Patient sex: F
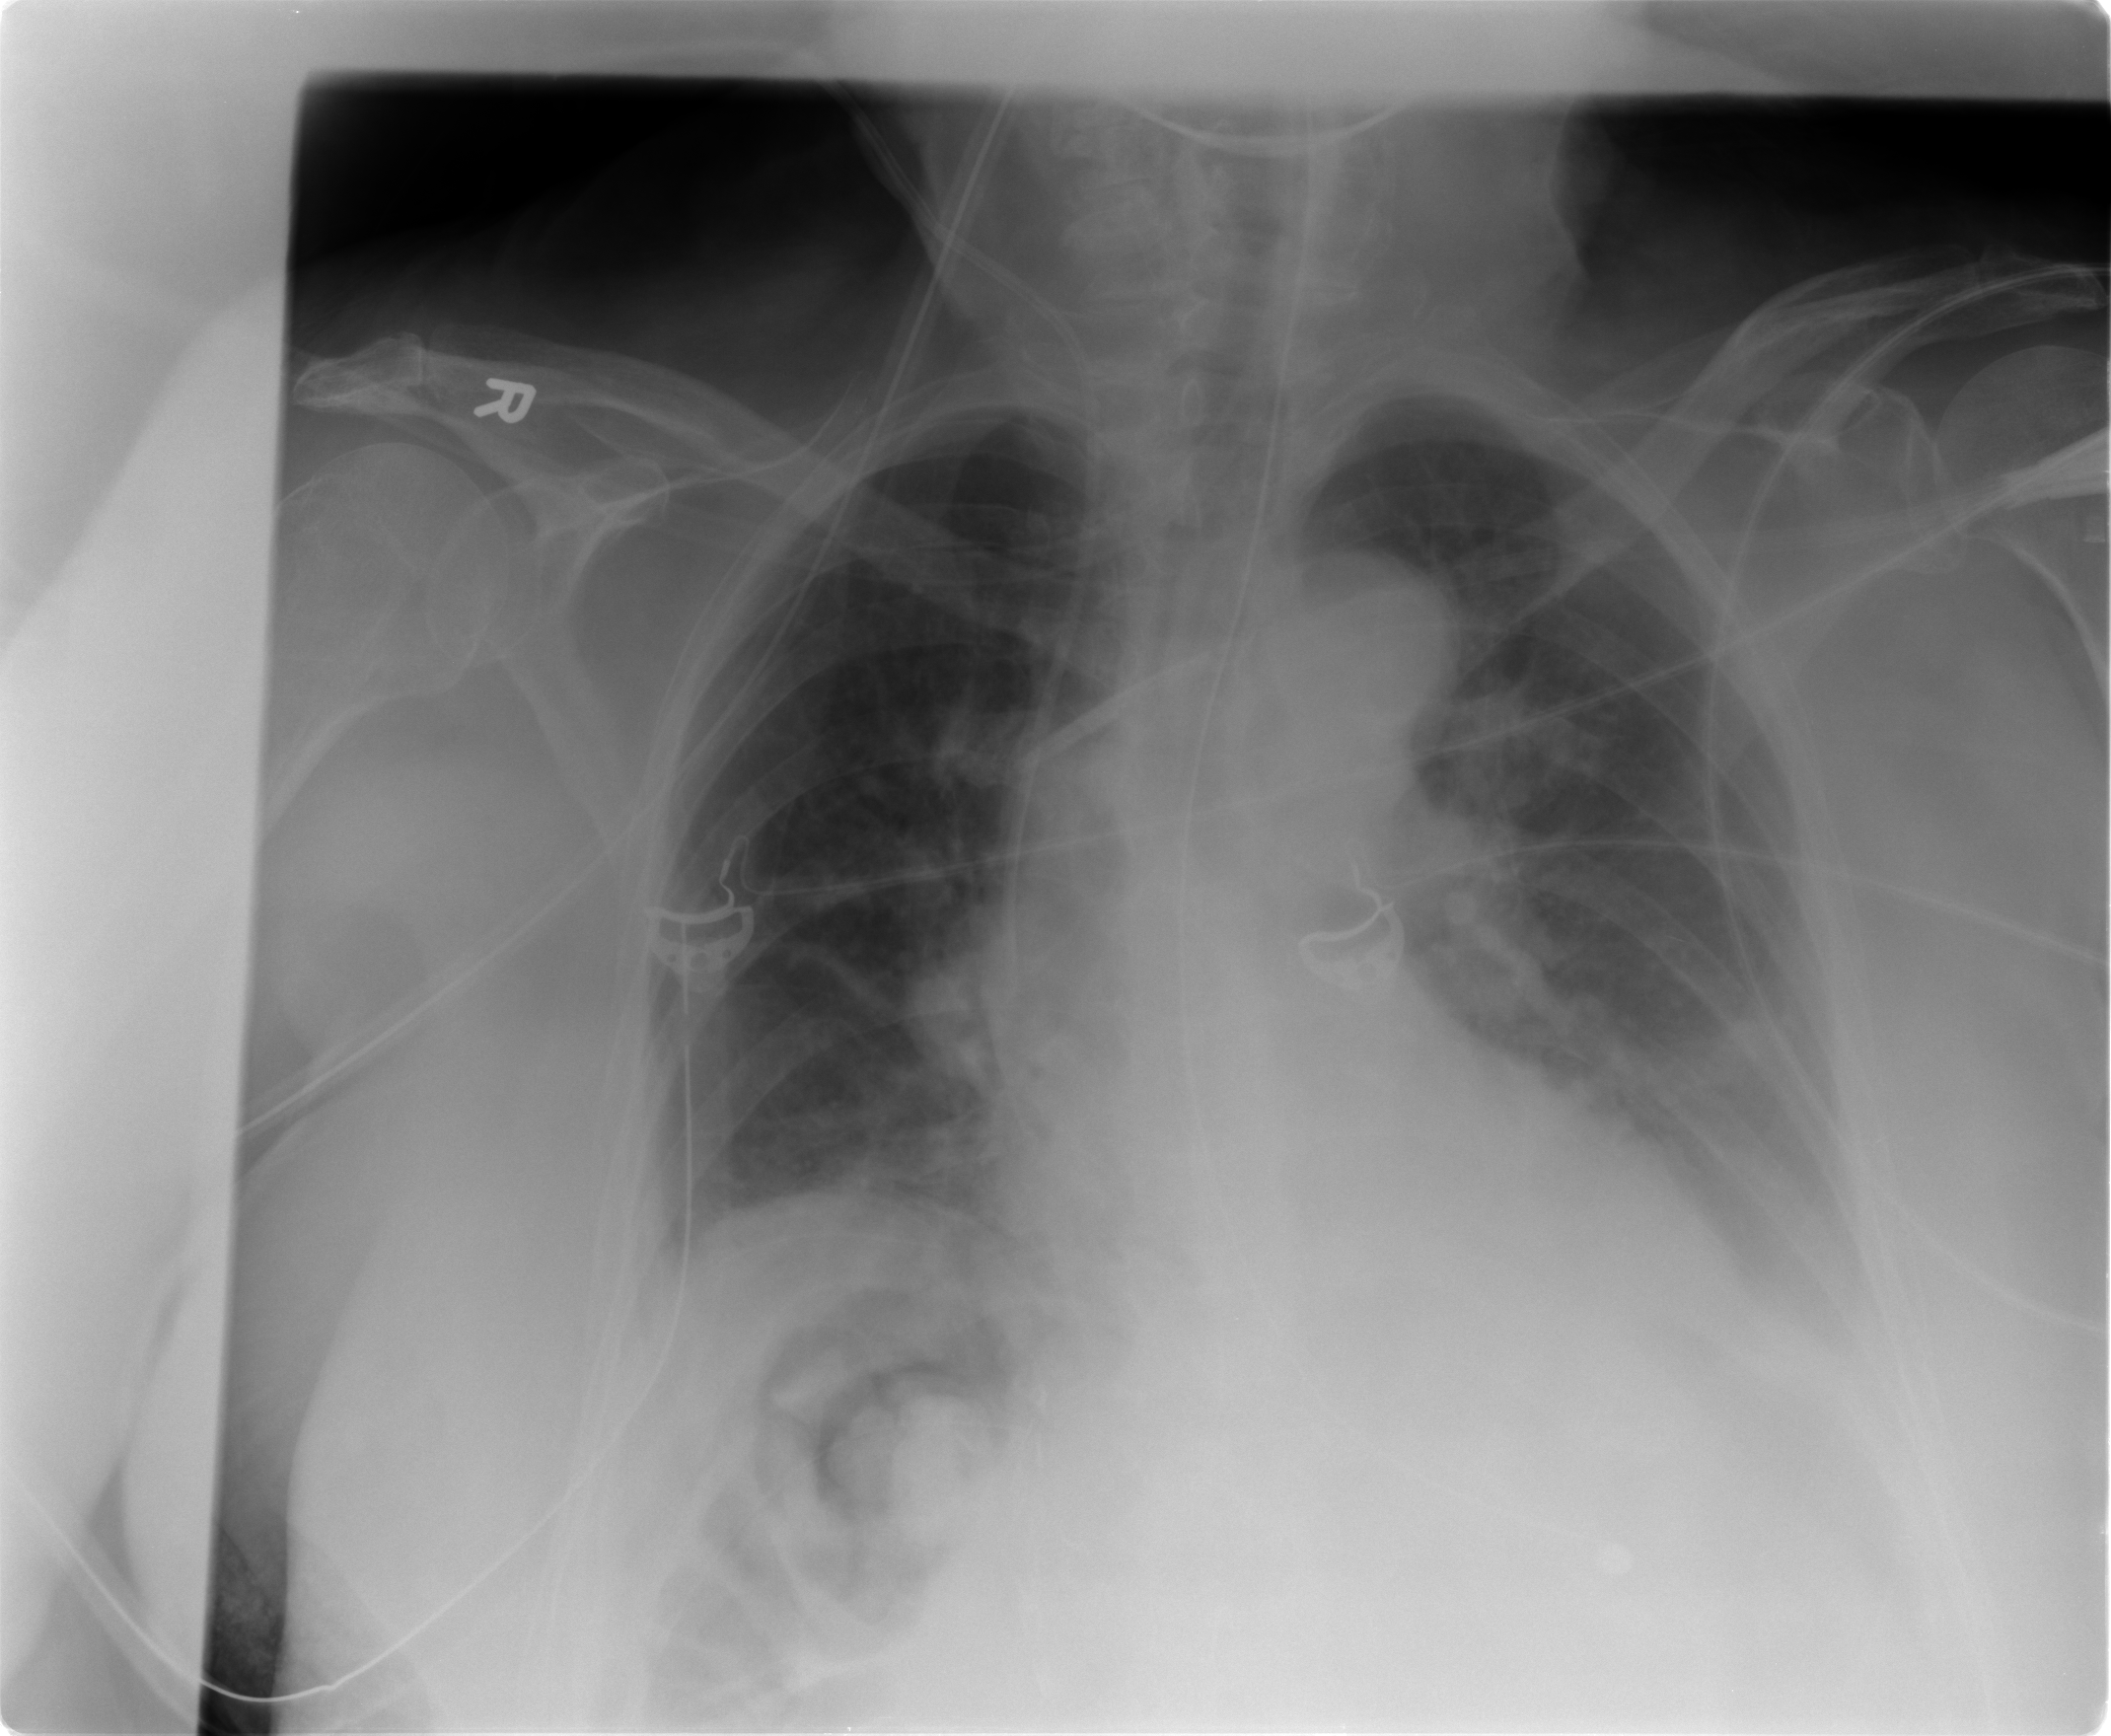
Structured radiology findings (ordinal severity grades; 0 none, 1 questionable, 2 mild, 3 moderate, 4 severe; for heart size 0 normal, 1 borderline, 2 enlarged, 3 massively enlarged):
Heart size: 0
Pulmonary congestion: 0
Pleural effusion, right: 1
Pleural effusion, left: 2
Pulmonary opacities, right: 0
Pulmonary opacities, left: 0
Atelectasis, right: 2
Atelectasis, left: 2